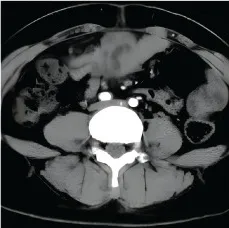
Treatment assessment by abdominal enhanced CT (A-F). (B) PR, after two cycles of XELOX therapy.
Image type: radiology (ct)